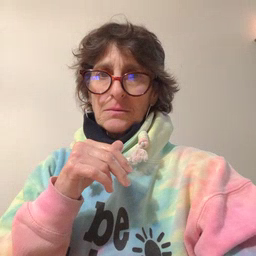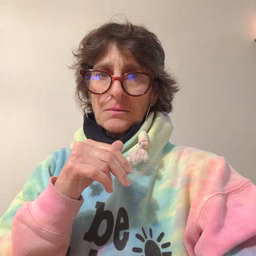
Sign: hen